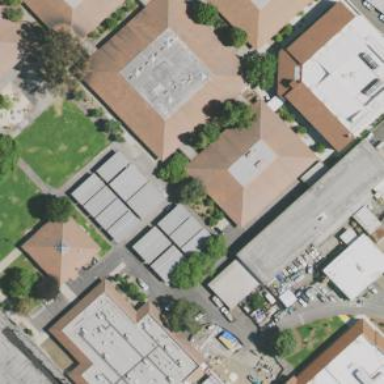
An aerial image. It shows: School building.